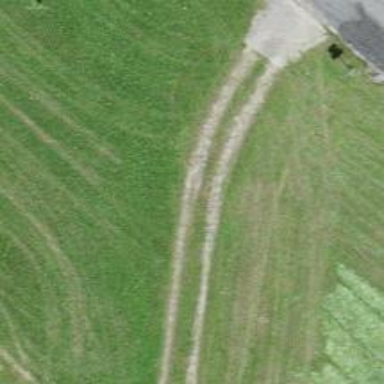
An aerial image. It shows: Unpaved track road.